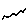
Label: zigzag